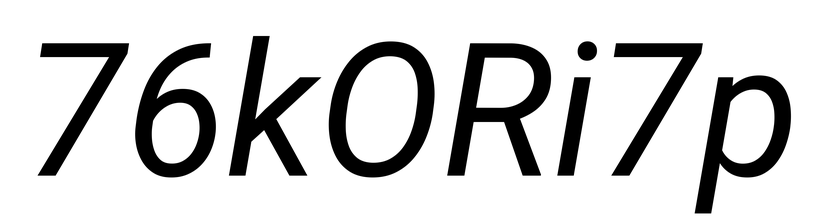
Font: Roboto-Italic_Italic